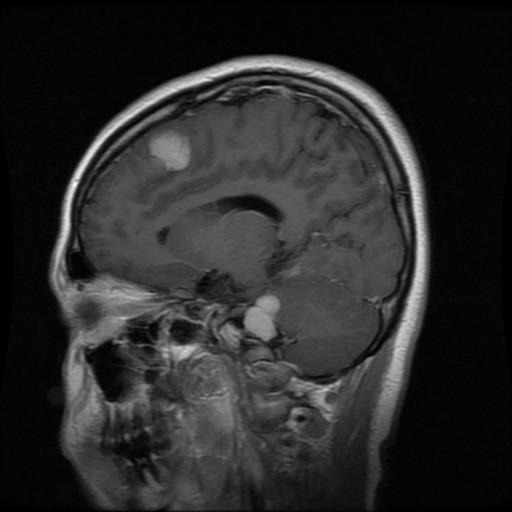
Label: meningioma